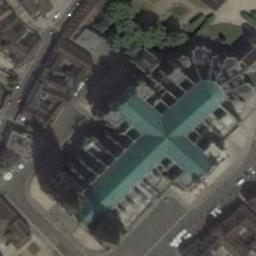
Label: church